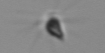
Label: Calciopappus